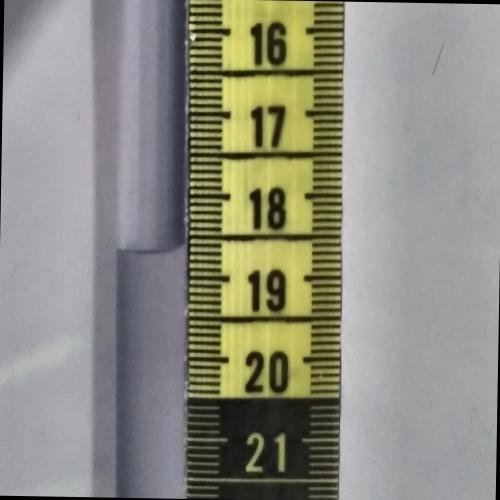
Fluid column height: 18.6 cm